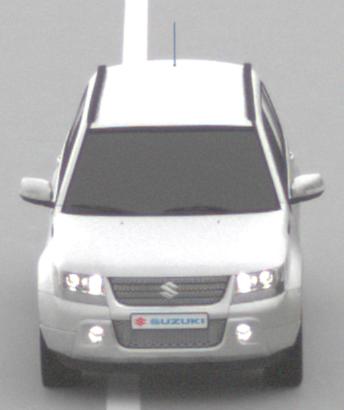
Make: Suzuki
Model: Grand Vitara
Detailed model: Gen. 1 JT
Model produced from: 2009
Model produced until: 2012
Doors: 5
Color: white
Road condition: dry road
Daytime: midday
Contrast: low contrast